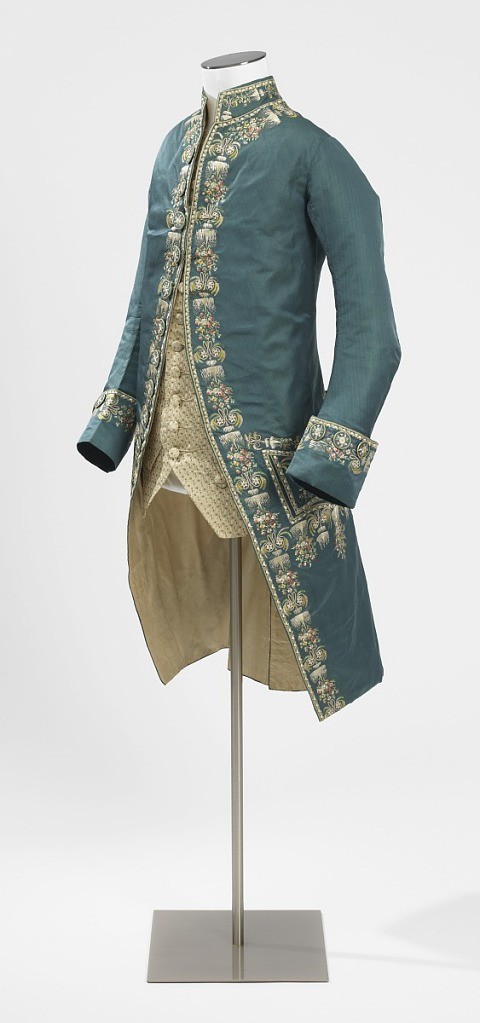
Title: Coat
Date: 1775–1800
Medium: silk compound weave embroidered with silks, and lined with silk twill weave Technique: embroidered
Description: Blue and green changeable silk coat with collar, cuffs, pockets, and front and back openings embroidered with soft polychrome silks in design of icicles with pendant sprays of minute pansies, daisies and pinks; alternating with monogram "I.C.", decorated with rosette and feathery foliage. Lined throughout with ivory silk plain twill. Buttons covered of same material and embroidered with minute flowers. Sleeve lining of linen plain cloth.